Interaction volume radius: 10 \u00c5
Interaction volume height: 15 \u00c5
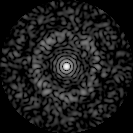
Disorder parameter: 0.8367